某金属晶体的原子排列的正八面体最密堆积(表示金属晶体原子的六个等径球按如图1所示的方式排列：相邻的两个等径球相切且六个球体中心的连线成正八面体形状，如图2)依然存在空隙（最密堆积中六个球所围成的中间空着的地方）. 若等径球的半径为$r_A$，空隙中能容纳的最大外来原子(图3中位于中间的小球)的半径为$r_B$，则$\dfrac{r_B}{r_A}=$\underline{\qquad\qquad}.

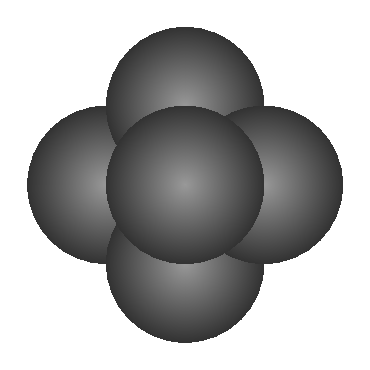
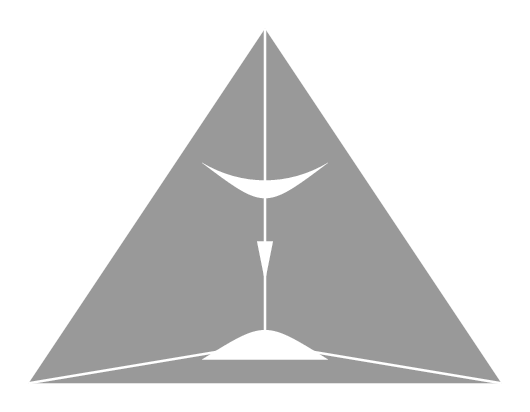
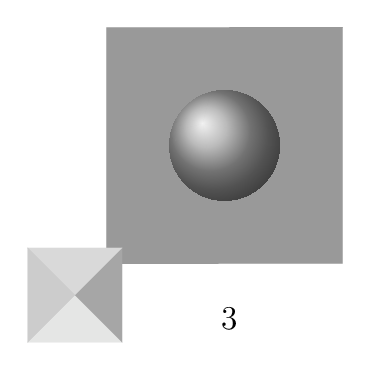
【解答】
\vspace{0.5cm}
\noindent\textbf{【答案】$\sqrt{2}-1$（$-1+\sqrt{2}$）}

\vspace{0.5cm}
\noindent\textbf{【分析】结合某金属晶体的原子排列的正八面体最密堆积，设正八面体$EABCDF$的棱长为$a$，连接$AC$，$BD$，$EF$，则$AC=BD=EF=\sqrt{2}a$，由题意得$a=2r_A$，$\sqrt{2}a=2r_A+2r_B$，即可求解.}

\vspace{0.5cm}
\noindent\textbf{【详解】由题意，最大外来原子一定与6个原子相切，则$2r_A+2r_B$是正八面体的对角线长．}
\noindent\textbf{如图所示，}

\noindent\textbf{设正八面体$EABCDF$的棱长为$a$，连接$AC$，$BD$，$EF$，则$AC=BD=EF=\sqrt{2}a$，}
\noindent\textbf{由题意得$a=2r_A$，$\sqrt{2}a=2r_A+2r_B$，}
\noindent\textbf{所以$r_A=\dfrac{a}{2}$，$r_B=\dfrac{\sqrt{2}-1}{2}a$，}
\noindent\textbf{故$\dfrac{r_B}{r_A}=\sqrt{2}-1$．}
\noindent\textbf{故答案为：$\sqrt{2}-1$.}
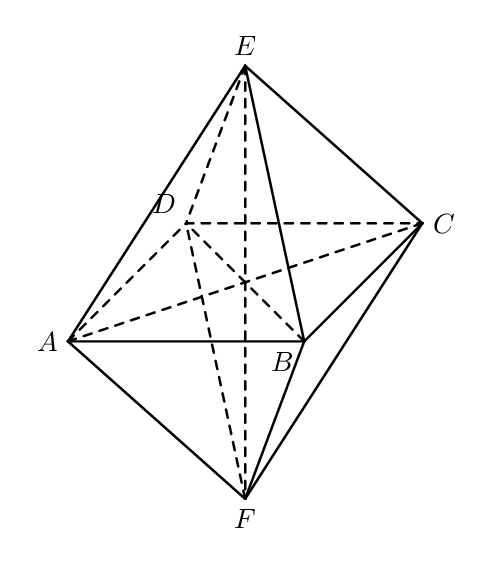